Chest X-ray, PA view. Patient: 50 years old, sex F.
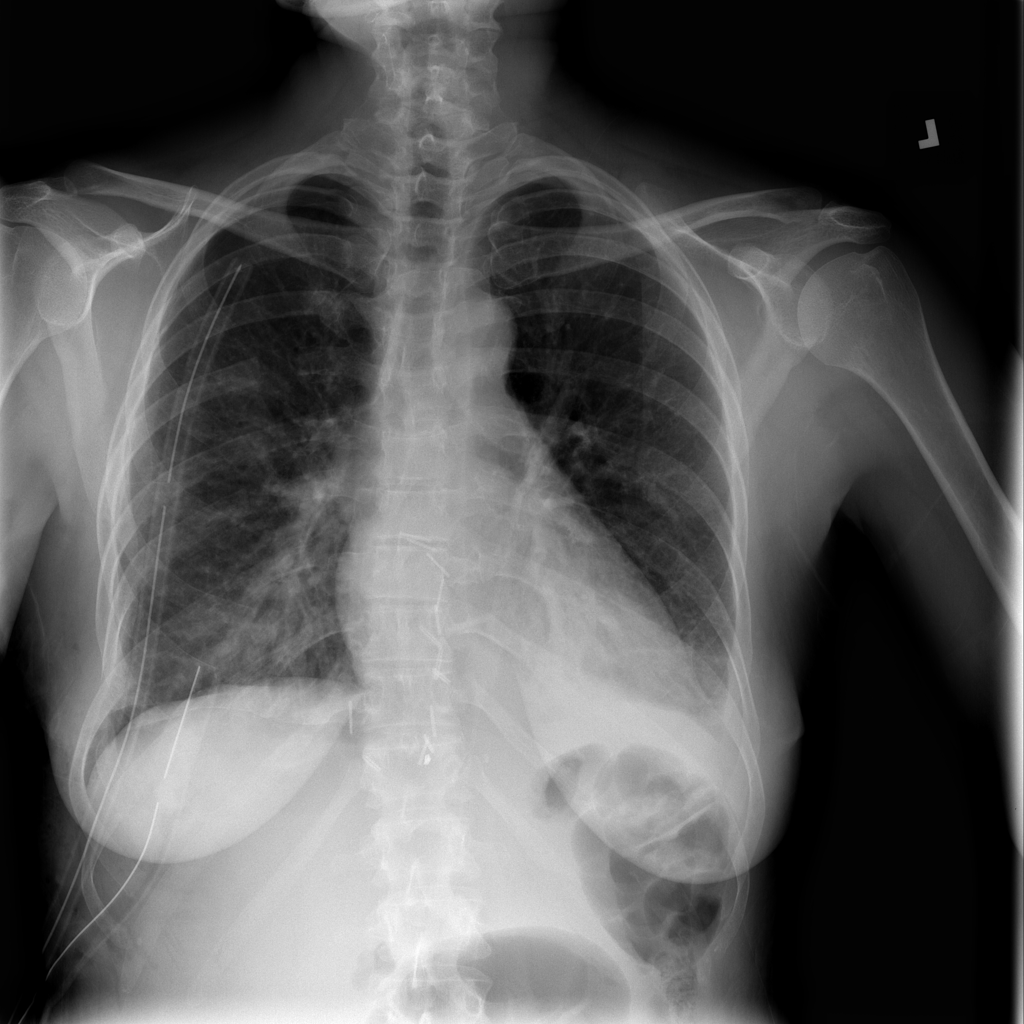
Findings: Effusion, Pneumothorax